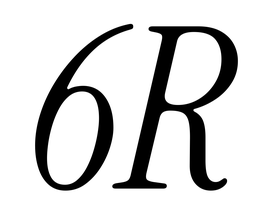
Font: InstrumentSerif-Italic